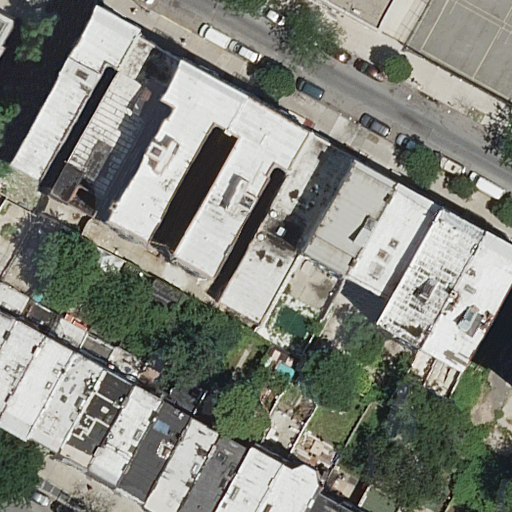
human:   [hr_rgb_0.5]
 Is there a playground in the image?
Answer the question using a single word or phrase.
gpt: yes

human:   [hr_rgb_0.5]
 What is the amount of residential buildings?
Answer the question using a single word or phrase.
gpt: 25

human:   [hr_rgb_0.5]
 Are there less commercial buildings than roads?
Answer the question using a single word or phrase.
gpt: yes

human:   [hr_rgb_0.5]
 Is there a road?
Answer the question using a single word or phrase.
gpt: yes

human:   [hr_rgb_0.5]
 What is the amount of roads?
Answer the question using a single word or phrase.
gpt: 1

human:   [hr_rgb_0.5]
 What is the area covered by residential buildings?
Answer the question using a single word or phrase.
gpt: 4216m2

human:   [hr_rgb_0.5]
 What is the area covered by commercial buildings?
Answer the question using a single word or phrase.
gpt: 0m2

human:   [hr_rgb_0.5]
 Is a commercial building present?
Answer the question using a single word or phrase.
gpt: no

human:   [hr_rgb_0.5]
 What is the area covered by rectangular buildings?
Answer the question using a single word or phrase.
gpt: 3151m2

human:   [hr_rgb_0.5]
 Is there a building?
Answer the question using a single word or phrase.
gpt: yes

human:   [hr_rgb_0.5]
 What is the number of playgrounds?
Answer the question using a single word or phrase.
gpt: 1

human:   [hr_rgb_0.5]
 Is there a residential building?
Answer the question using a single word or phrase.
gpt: yes

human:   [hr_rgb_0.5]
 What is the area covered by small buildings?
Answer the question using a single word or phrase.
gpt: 397m2

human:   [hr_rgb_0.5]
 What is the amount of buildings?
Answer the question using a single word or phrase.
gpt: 26

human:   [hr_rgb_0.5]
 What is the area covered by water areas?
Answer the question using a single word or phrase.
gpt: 0m2

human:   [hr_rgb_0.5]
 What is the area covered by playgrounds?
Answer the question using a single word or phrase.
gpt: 3377m2

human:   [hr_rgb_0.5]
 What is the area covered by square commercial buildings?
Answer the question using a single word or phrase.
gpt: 0m2

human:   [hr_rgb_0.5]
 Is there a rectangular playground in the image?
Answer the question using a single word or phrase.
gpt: yes

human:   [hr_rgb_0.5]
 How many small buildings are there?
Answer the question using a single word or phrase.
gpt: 9

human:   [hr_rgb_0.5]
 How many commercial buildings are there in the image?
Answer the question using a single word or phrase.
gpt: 0

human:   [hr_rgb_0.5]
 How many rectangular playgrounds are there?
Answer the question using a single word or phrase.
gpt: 1

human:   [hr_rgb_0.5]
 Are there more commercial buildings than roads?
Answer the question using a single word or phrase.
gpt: no

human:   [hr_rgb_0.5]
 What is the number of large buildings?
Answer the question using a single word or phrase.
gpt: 0

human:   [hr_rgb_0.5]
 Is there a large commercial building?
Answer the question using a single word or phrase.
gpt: no

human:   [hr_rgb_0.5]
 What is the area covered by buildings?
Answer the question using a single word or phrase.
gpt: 4231m2

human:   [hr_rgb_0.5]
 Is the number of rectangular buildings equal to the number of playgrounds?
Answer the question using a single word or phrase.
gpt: no

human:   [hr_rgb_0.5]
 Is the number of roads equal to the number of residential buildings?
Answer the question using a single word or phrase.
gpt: no

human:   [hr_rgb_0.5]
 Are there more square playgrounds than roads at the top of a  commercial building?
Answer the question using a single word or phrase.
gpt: no

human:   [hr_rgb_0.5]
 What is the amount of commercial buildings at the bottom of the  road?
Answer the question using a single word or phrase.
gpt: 0

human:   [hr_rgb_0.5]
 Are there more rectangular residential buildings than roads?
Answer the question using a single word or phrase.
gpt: yes

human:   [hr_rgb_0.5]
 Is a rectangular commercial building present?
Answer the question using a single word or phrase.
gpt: no

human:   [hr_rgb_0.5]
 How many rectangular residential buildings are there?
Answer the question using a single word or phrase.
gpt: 21

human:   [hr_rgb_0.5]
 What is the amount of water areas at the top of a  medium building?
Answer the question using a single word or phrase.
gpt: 0

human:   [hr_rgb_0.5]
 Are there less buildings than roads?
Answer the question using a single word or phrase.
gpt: no

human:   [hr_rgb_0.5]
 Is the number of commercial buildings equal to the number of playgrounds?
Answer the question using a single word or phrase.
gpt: no

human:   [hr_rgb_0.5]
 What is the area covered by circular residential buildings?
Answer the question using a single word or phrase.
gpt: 0m2

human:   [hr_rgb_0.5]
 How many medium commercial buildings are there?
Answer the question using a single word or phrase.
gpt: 0

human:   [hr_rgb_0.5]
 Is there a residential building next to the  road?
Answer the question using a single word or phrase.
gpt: yes

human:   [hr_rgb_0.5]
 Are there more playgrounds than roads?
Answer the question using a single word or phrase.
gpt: no

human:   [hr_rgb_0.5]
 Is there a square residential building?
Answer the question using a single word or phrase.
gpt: no

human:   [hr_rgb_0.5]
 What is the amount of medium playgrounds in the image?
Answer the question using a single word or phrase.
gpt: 0

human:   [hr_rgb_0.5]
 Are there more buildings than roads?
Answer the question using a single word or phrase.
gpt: yes

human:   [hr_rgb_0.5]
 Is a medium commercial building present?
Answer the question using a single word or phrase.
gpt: no

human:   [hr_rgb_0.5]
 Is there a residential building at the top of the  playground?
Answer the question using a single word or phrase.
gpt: no

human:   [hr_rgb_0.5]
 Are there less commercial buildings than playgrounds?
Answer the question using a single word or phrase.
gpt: yes

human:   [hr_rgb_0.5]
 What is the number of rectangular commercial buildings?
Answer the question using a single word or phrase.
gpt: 0

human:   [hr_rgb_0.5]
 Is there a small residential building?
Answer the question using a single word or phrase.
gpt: yes

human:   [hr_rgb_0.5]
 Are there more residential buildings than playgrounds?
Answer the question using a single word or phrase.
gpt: yes

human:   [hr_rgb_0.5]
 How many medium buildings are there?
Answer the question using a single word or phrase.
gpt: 17

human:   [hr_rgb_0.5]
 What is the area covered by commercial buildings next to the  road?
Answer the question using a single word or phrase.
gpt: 0m2

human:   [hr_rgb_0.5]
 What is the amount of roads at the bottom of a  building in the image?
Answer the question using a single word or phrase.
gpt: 1

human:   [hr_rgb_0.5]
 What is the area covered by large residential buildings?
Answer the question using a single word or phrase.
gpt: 0m2

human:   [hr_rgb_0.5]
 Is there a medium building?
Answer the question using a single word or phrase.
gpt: yes

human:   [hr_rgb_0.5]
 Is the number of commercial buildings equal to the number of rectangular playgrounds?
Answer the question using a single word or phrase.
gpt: no

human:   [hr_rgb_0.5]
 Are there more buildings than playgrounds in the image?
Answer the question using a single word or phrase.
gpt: yes

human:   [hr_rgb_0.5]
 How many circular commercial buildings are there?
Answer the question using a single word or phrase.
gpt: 0

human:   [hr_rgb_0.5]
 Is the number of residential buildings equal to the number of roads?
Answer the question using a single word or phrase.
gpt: no

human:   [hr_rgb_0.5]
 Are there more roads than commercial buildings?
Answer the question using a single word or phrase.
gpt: yes

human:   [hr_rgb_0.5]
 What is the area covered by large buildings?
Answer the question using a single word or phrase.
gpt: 0m2

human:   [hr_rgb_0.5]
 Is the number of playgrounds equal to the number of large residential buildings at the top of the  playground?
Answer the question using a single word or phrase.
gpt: no

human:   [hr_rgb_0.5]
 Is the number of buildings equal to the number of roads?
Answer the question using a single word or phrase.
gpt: no

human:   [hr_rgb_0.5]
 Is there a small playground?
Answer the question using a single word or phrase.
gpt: no

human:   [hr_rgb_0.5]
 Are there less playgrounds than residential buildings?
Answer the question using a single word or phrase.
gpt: yes

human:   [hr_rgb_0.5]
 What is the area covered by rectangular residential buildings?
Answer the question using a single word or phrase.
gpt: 3136m2